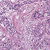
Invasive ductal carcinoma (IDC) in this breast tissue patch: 1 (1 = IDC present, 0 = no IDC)